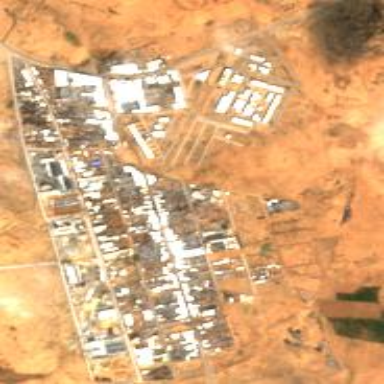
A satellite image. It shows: Scrap yard located in industrial area.